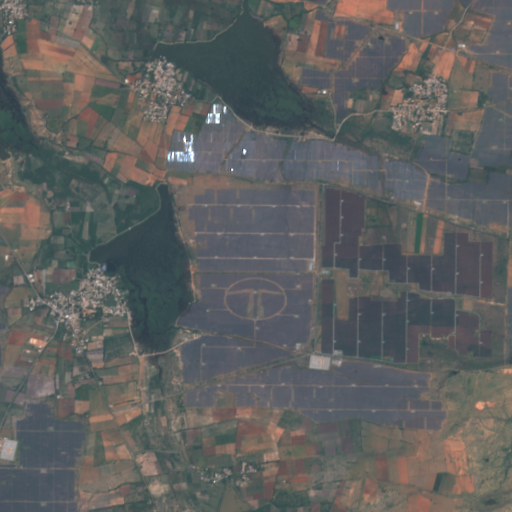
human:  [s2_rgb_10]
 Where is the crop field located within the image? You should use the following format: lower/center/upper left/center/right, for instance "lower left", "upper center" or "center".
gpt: There is no crop field in the image.